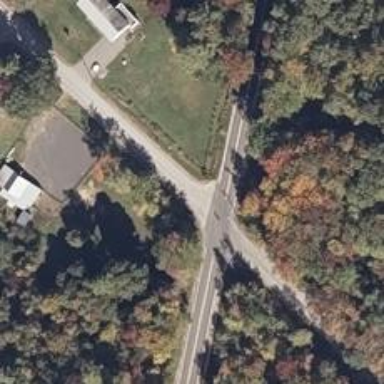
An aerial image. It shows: Road with stop sign.